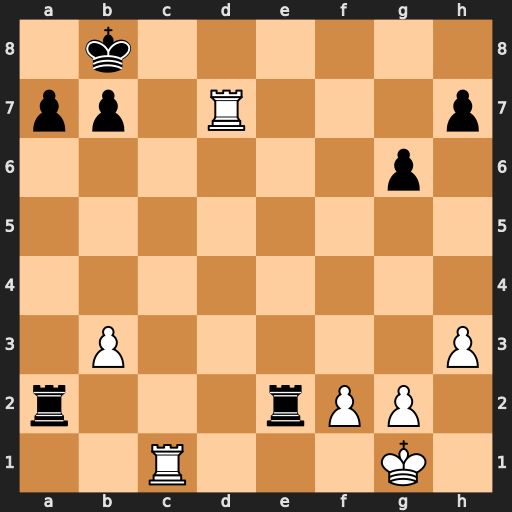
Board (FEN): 1k6/pp1R3p/6p1/8/8/1P5P/r3rPP1/2R3K1
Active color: w
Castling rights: -
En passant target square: -
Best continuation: Rd8#